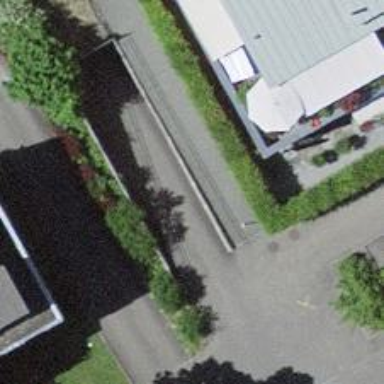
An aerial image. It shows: Bollard.